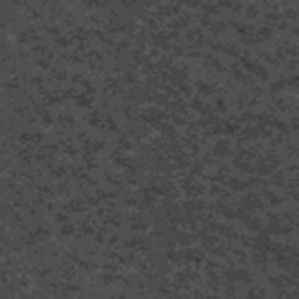
Label: frost